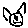
Label: cat